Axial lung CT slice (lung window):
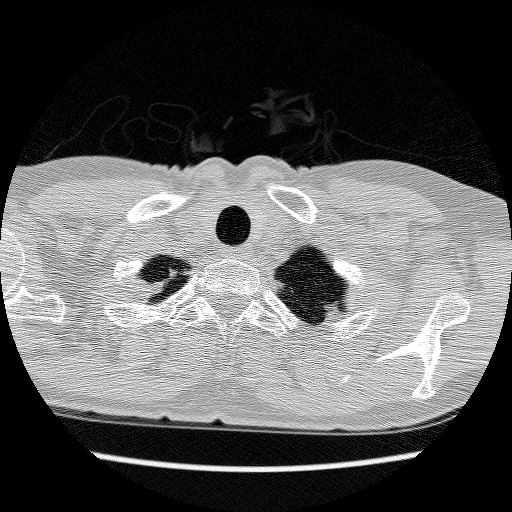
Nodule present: no